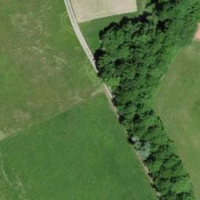
EUNIS habitat code: 52
Species observed at this site:
Dactylis glomerata